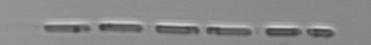
Label: Skeletonema